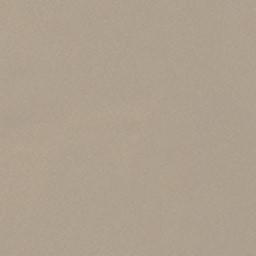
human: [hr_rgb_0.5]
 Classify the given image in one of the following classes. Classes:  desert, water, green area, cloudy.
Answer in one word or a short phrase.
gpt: desert